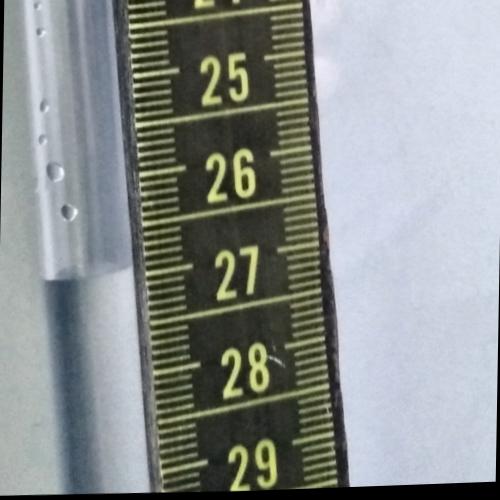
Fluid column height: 26.9 cm